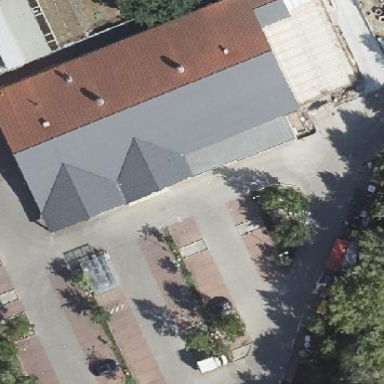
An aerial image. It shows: Retail area.